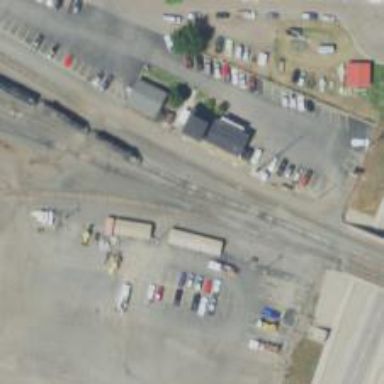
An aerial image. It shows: Railway siding for service.